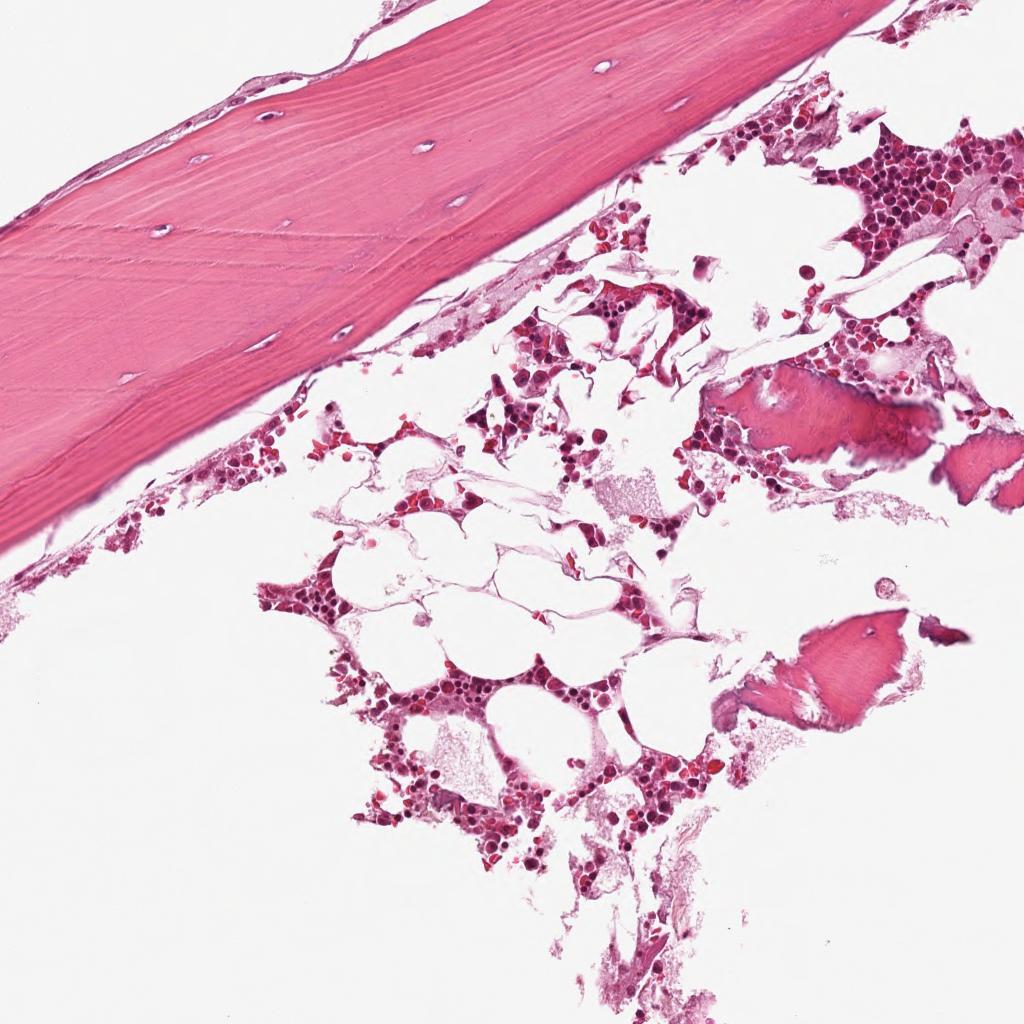
Label: Non-Tumor